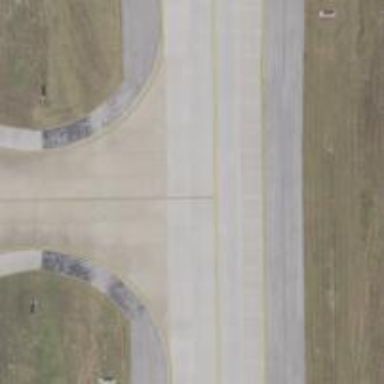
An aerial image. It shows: View of taxiway at the airport.